Field crop: tomato
Growth stage: 1
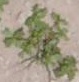
Species: portulaca